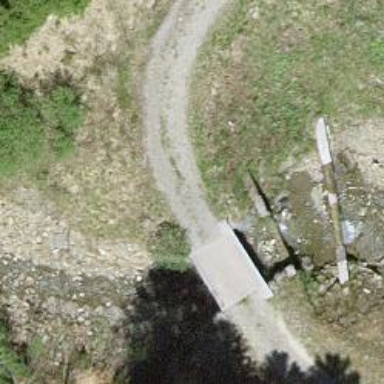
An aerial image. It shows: Backcountry hike trail.